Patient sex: M
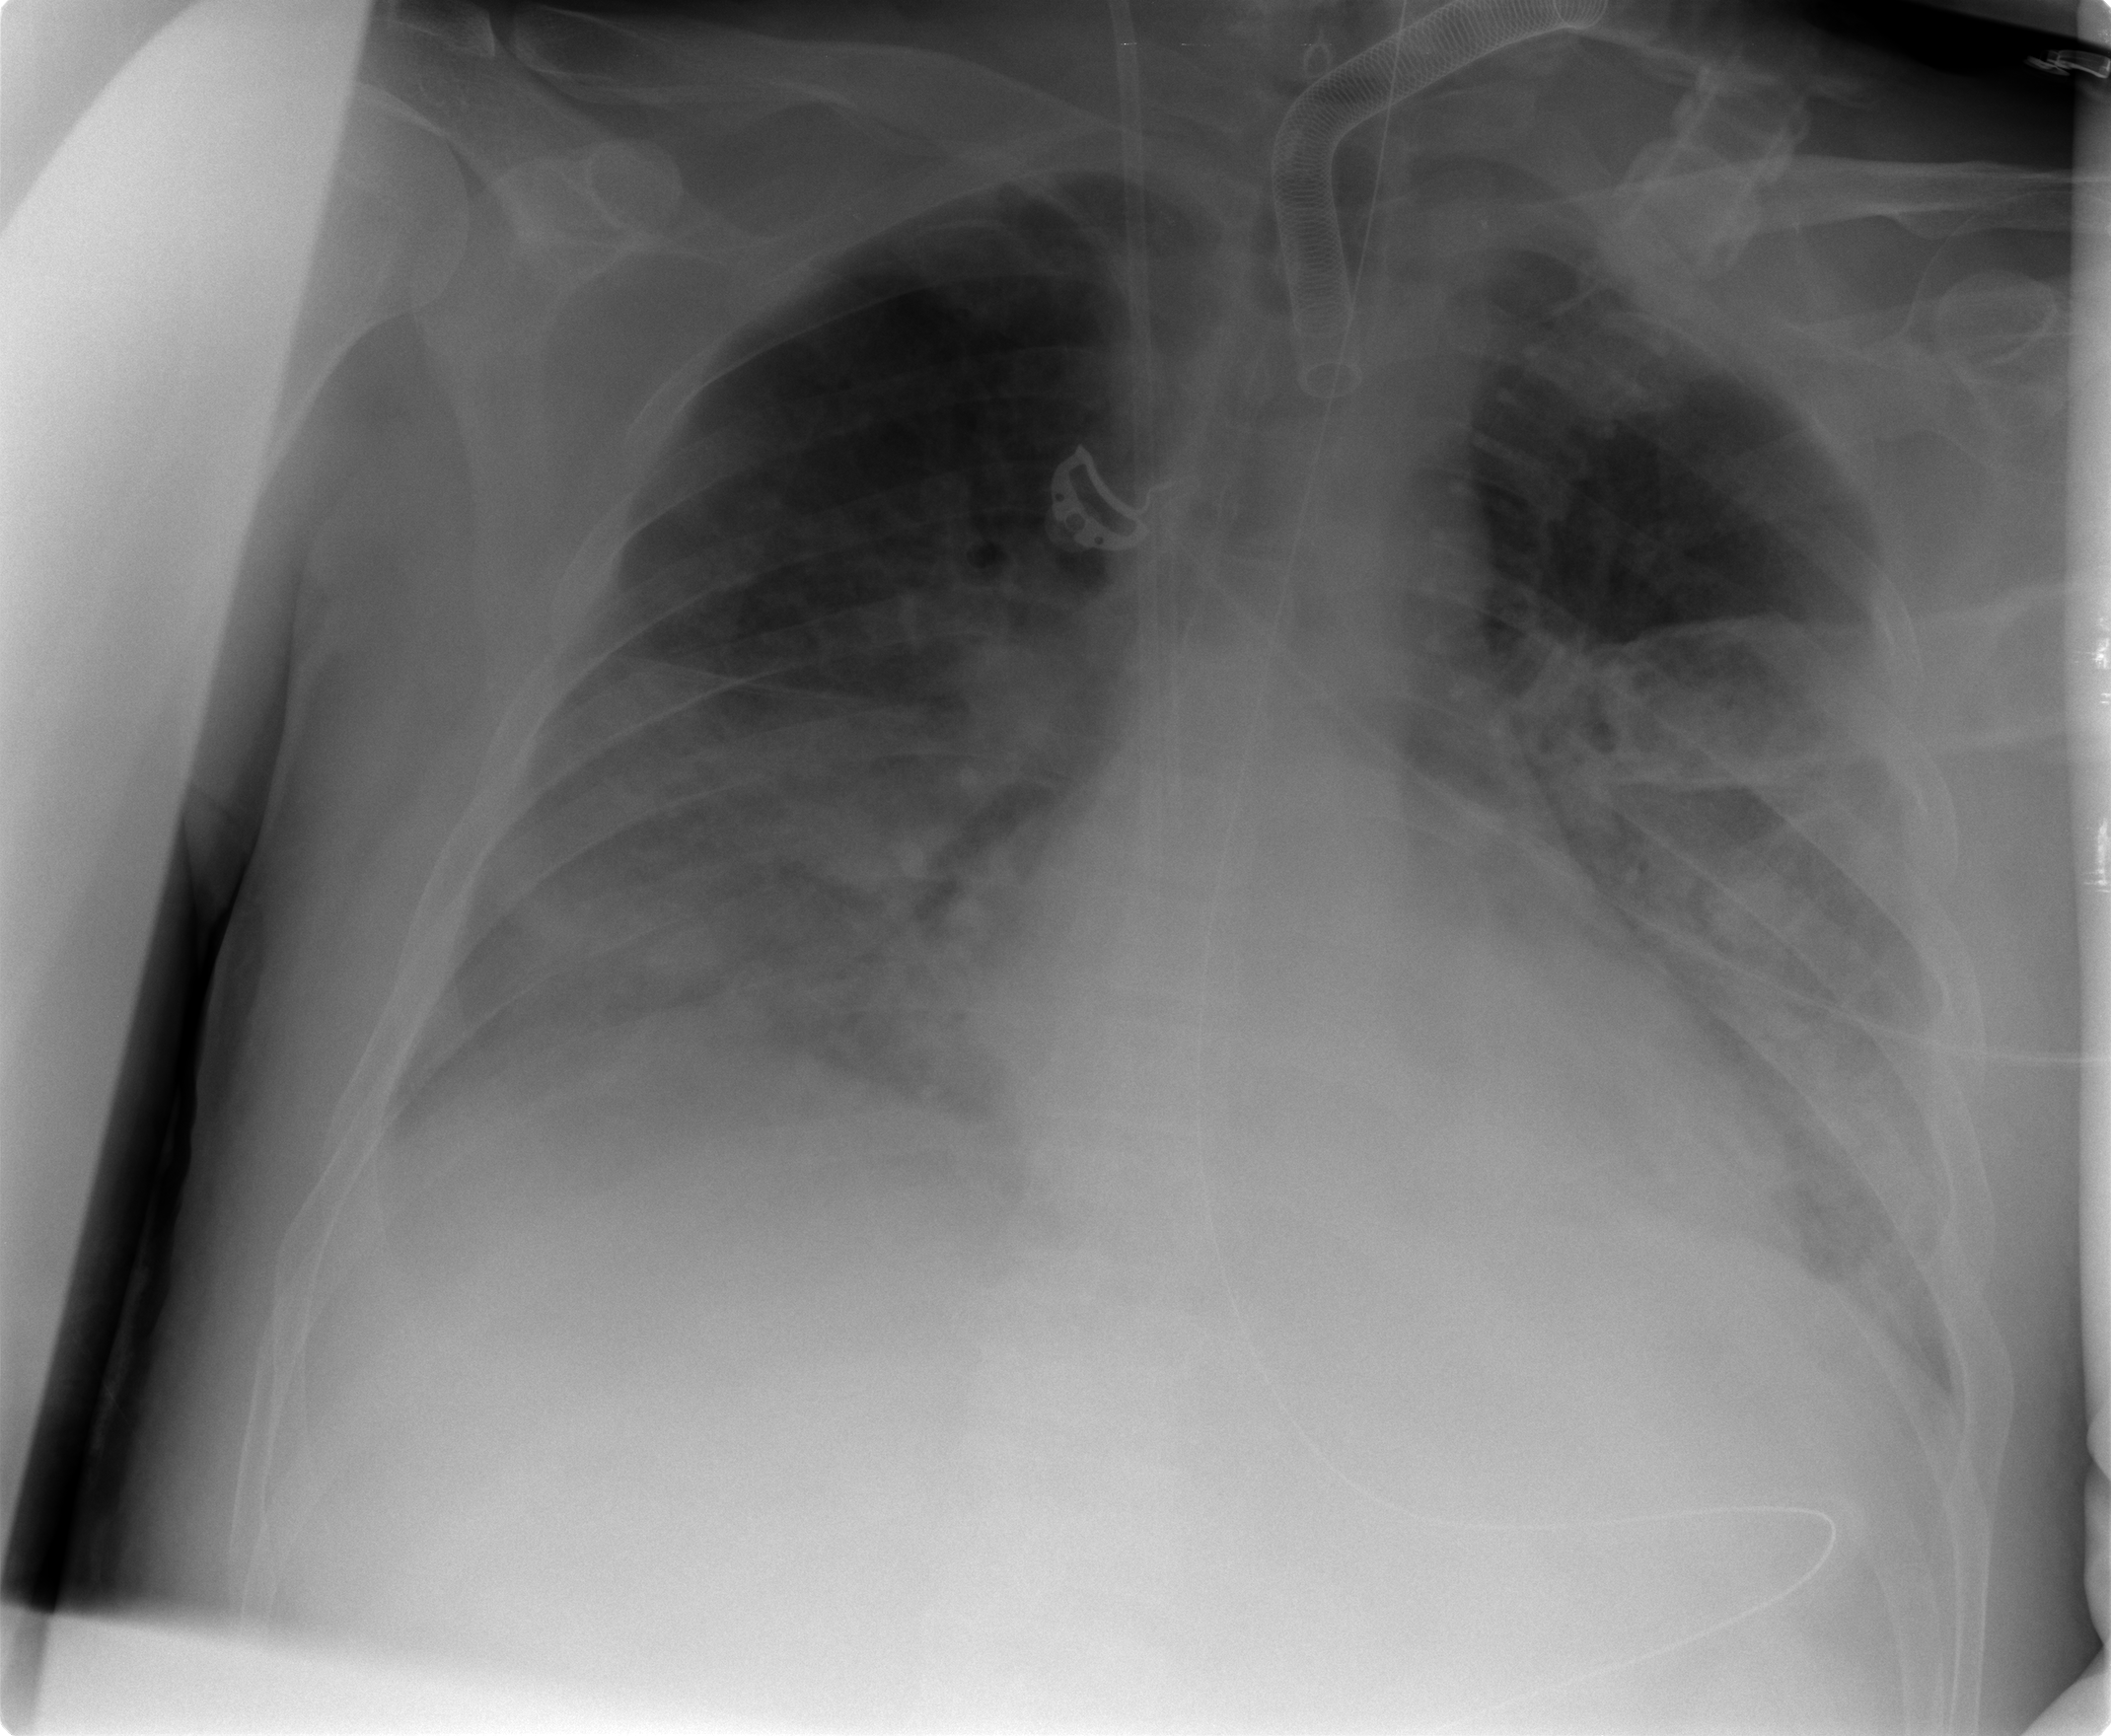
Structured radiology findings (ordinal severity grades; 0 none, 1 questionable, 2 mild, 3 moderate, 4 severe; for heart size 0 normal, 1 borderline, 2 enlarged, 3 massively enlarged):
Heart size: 0
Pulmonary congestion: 3
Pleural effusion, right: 2
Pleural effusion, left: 2
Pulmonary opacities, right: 3
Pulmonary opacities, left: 3
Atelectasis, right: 2
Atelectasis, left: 2